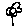
Label: flower